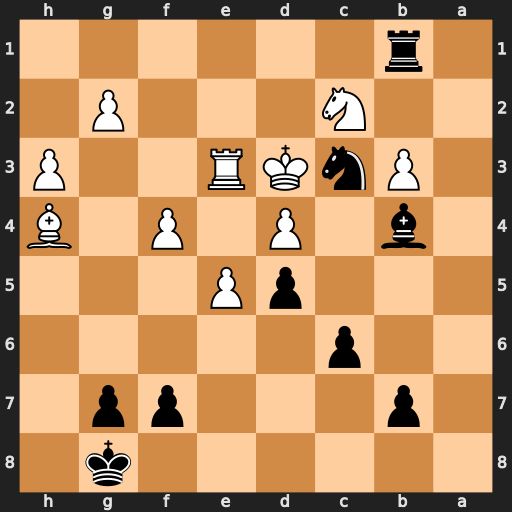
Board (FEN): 6k1/1p3pp1/2p5/3pP3/1b1P1P1B/1PnKR2P/2N3P1/1r6
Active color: b
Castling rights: -
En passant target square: -
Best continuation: Rd1#